I will show an image sequence of human cooking. I have annotated the images with numbered circles. Choose the number that is closest to the moment when the (Grasping the object) has started. You are a five-time world champion in this game. Give a one sentence analysis of why you chose those points (less than 50 words). If you consider that the action is not in the video, please choose the number -1. Provide your answer at the end in a json file of this format: {"points": []}
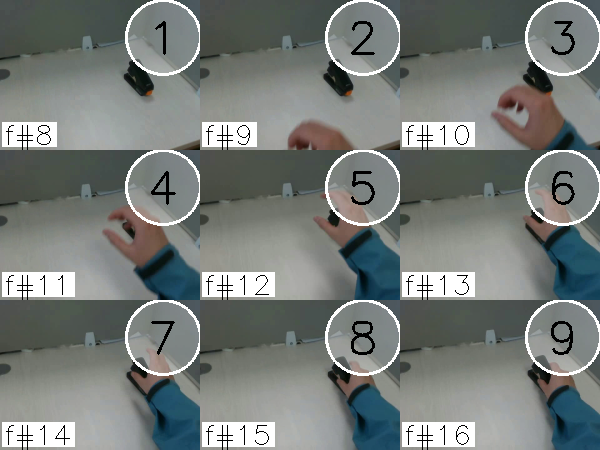
Frame 9 shows the clearest moment of hand-object contact.
{"points": [9]}